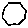
Label: hexagon